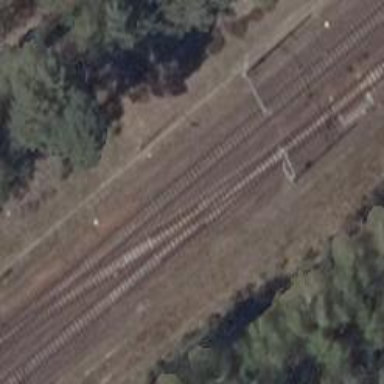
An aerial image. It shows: Railway track with contact line for electrification.